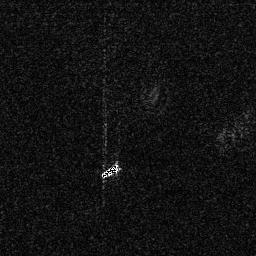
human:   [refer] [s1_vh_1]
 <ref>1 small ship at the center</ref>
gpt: <box>[[39, 62, 46, 69, 0]]</box>